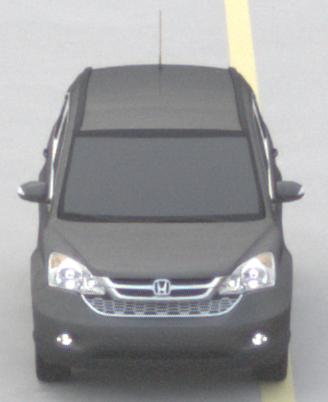
Make: Honda
Model: CR-V
Detailed model: CR-V (III) (04/10 - 10/12)
Model produced from: 2010
Model produced until: 2012
Doors: 5
Color: gray
Road condition: dry road
Daytime: midday
Contrast: low contrast